Interaction volume radius: 5 \u00c5
Interaction volume height: 10 \u00c5
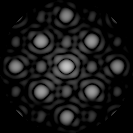
Disorder parameter: 0.07484